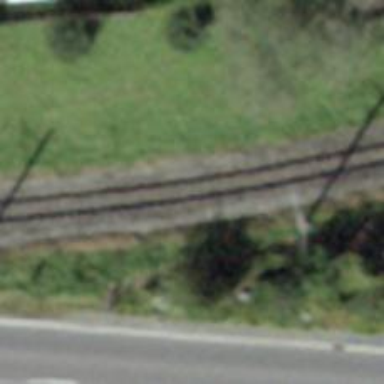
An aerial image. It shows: Narrow gauge railway with electrified contact lines.